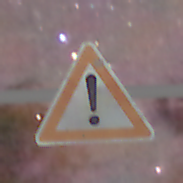
Verkehrszeichen: Gefahrenstelle
Umgebung: Outdoor, Nature
Tageszeit: Night
Wetter: Clear
Licht: Natural
Jahreszeit: NotSpecified
Kontrast: LowContrast